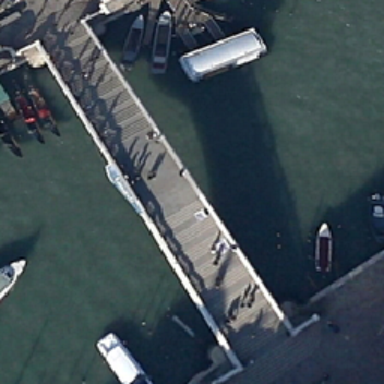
There are some yachts berthing near the bridge with some people .